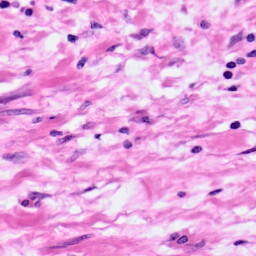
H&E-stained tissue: Pancreatic